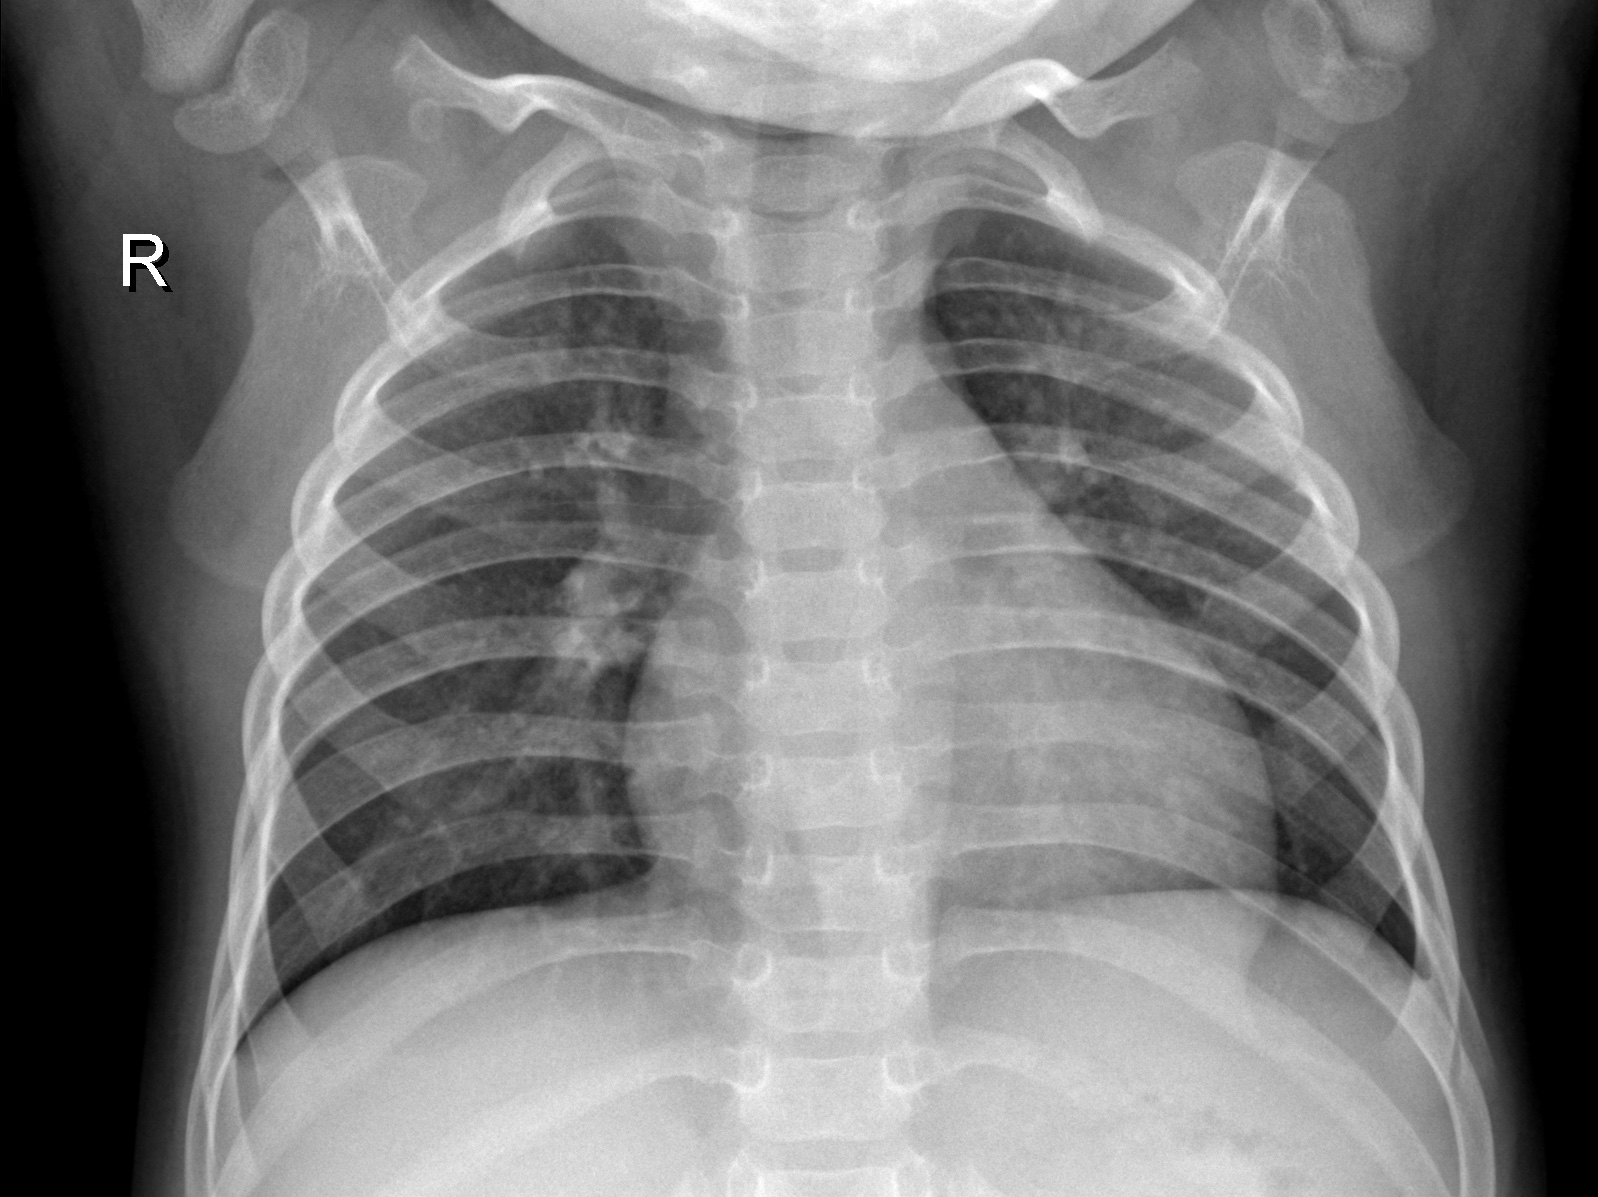
Diagnosis: NORMAL